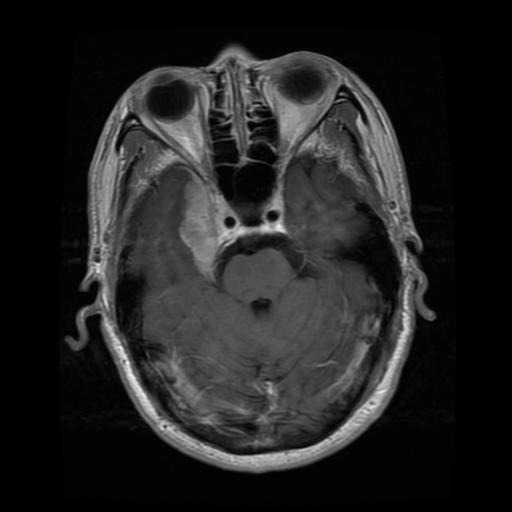
Label: meningioma